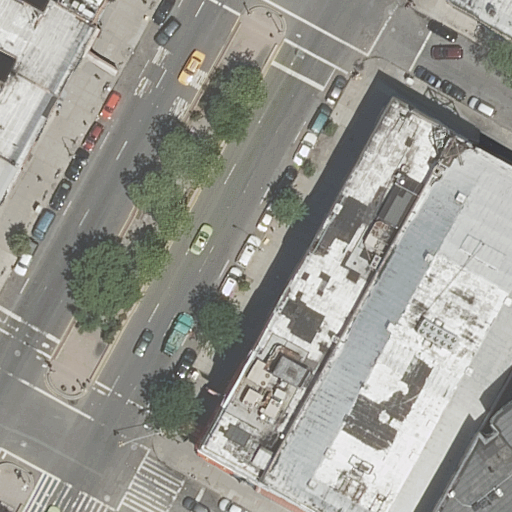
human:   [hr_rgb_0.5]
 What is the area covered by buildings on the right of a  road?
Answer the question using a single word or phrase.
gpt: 3489m2

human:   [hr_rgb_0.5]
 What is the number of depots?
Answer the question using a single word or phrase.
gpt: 0

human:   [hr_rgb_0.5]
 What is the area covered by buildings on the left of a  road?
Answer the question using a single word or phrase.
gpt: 422m2

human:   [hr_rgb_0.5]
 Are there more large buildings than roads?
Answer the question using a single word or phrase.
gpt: no

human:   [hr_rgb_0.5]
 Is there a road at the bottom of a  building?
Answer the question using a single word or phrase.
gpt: yes

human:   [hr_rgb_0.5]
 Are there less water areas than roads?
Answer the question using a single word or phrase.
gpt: yes

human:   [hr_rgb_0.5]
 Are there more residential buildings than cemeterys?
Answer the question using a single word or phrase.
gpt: yes

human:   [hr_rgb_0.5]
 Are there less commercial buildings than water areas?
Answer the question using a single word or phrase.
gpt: no

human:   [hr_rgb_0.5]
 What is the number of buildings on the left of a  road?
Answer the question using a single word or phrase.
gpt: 4

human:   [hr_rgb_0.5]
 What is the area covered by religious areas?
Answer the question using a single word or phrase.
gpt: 0m2

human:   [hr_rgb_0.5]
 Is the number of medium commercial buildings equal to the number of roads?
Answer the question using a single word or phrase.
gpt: no

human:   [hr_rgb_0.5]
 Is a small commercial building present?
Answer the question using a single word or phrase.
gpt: no

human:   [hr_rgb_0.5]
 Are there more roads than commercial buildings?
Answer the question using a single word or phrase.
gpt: yes

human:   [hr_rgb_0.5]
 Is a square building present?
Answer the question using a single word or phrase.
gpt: no

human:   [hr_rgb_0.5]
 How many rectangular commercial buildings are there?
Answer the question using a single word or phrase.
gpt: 0

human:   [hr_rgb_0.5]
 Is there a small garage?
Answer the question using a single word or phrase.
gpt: no

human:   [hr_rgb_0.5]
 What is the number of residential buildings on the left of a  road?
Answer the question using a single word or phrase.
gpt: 4

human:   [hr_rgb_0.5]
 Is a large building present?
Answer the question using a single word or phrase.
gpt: yes

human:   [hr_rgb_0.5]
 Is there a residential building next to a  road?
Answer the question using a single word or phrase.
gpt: yes

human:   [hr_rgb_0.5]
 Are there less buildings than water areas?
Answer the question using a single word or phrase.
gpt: no

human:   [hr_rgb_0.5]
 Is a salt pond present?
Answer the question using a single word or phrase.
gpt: no

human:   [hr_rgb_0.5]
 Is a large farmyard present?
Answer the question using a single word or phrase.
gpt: no

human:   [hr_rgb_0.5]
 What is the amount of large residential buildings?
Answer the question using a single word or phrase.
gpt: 2

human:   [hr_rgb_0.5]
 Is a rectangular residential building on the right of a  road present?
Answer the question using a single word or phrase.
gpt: yes

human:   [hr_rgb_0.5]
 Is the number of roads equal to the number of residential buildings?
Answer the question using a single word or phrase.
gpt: no

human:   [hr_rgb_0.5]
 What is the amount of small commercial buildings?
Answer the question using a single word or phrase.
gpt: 0

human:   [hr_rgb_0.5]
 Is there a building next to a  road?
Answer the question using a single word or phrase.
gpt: yes

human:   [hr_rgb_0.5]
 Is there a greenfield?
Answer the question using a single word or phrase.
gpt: no

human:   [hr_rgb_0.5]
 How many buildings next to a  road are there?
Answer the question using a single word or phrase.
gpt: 8

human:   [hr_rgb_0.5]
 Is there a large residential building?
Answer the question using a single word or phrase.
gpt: yes

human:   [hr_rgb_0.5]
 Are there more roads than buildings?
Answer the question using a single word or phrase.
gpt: no

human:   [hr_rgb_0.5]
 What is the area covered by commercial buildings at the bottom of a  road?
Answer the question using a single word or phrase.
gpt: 0m2

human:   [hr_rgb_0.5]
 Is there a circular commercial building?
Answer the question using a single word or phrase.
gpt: no

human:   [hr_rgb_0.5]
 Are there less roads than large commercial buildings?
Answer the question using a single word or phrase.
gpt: no

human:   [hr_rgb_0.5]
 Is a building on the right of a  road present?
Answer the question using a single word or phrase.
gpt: yes

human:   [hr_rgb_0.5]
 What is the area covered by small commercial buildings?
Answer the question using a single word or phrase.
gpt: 0m2